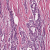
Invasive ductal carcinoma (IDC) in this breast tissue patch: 1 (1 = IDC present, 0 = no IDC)